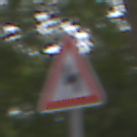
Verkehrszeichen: DoppelkurveZunaechstLinks
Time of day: MorningAfternoon
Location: Outdoor (Urban)
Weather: Overcast
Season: NotSpecified
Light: Natural